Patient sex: M
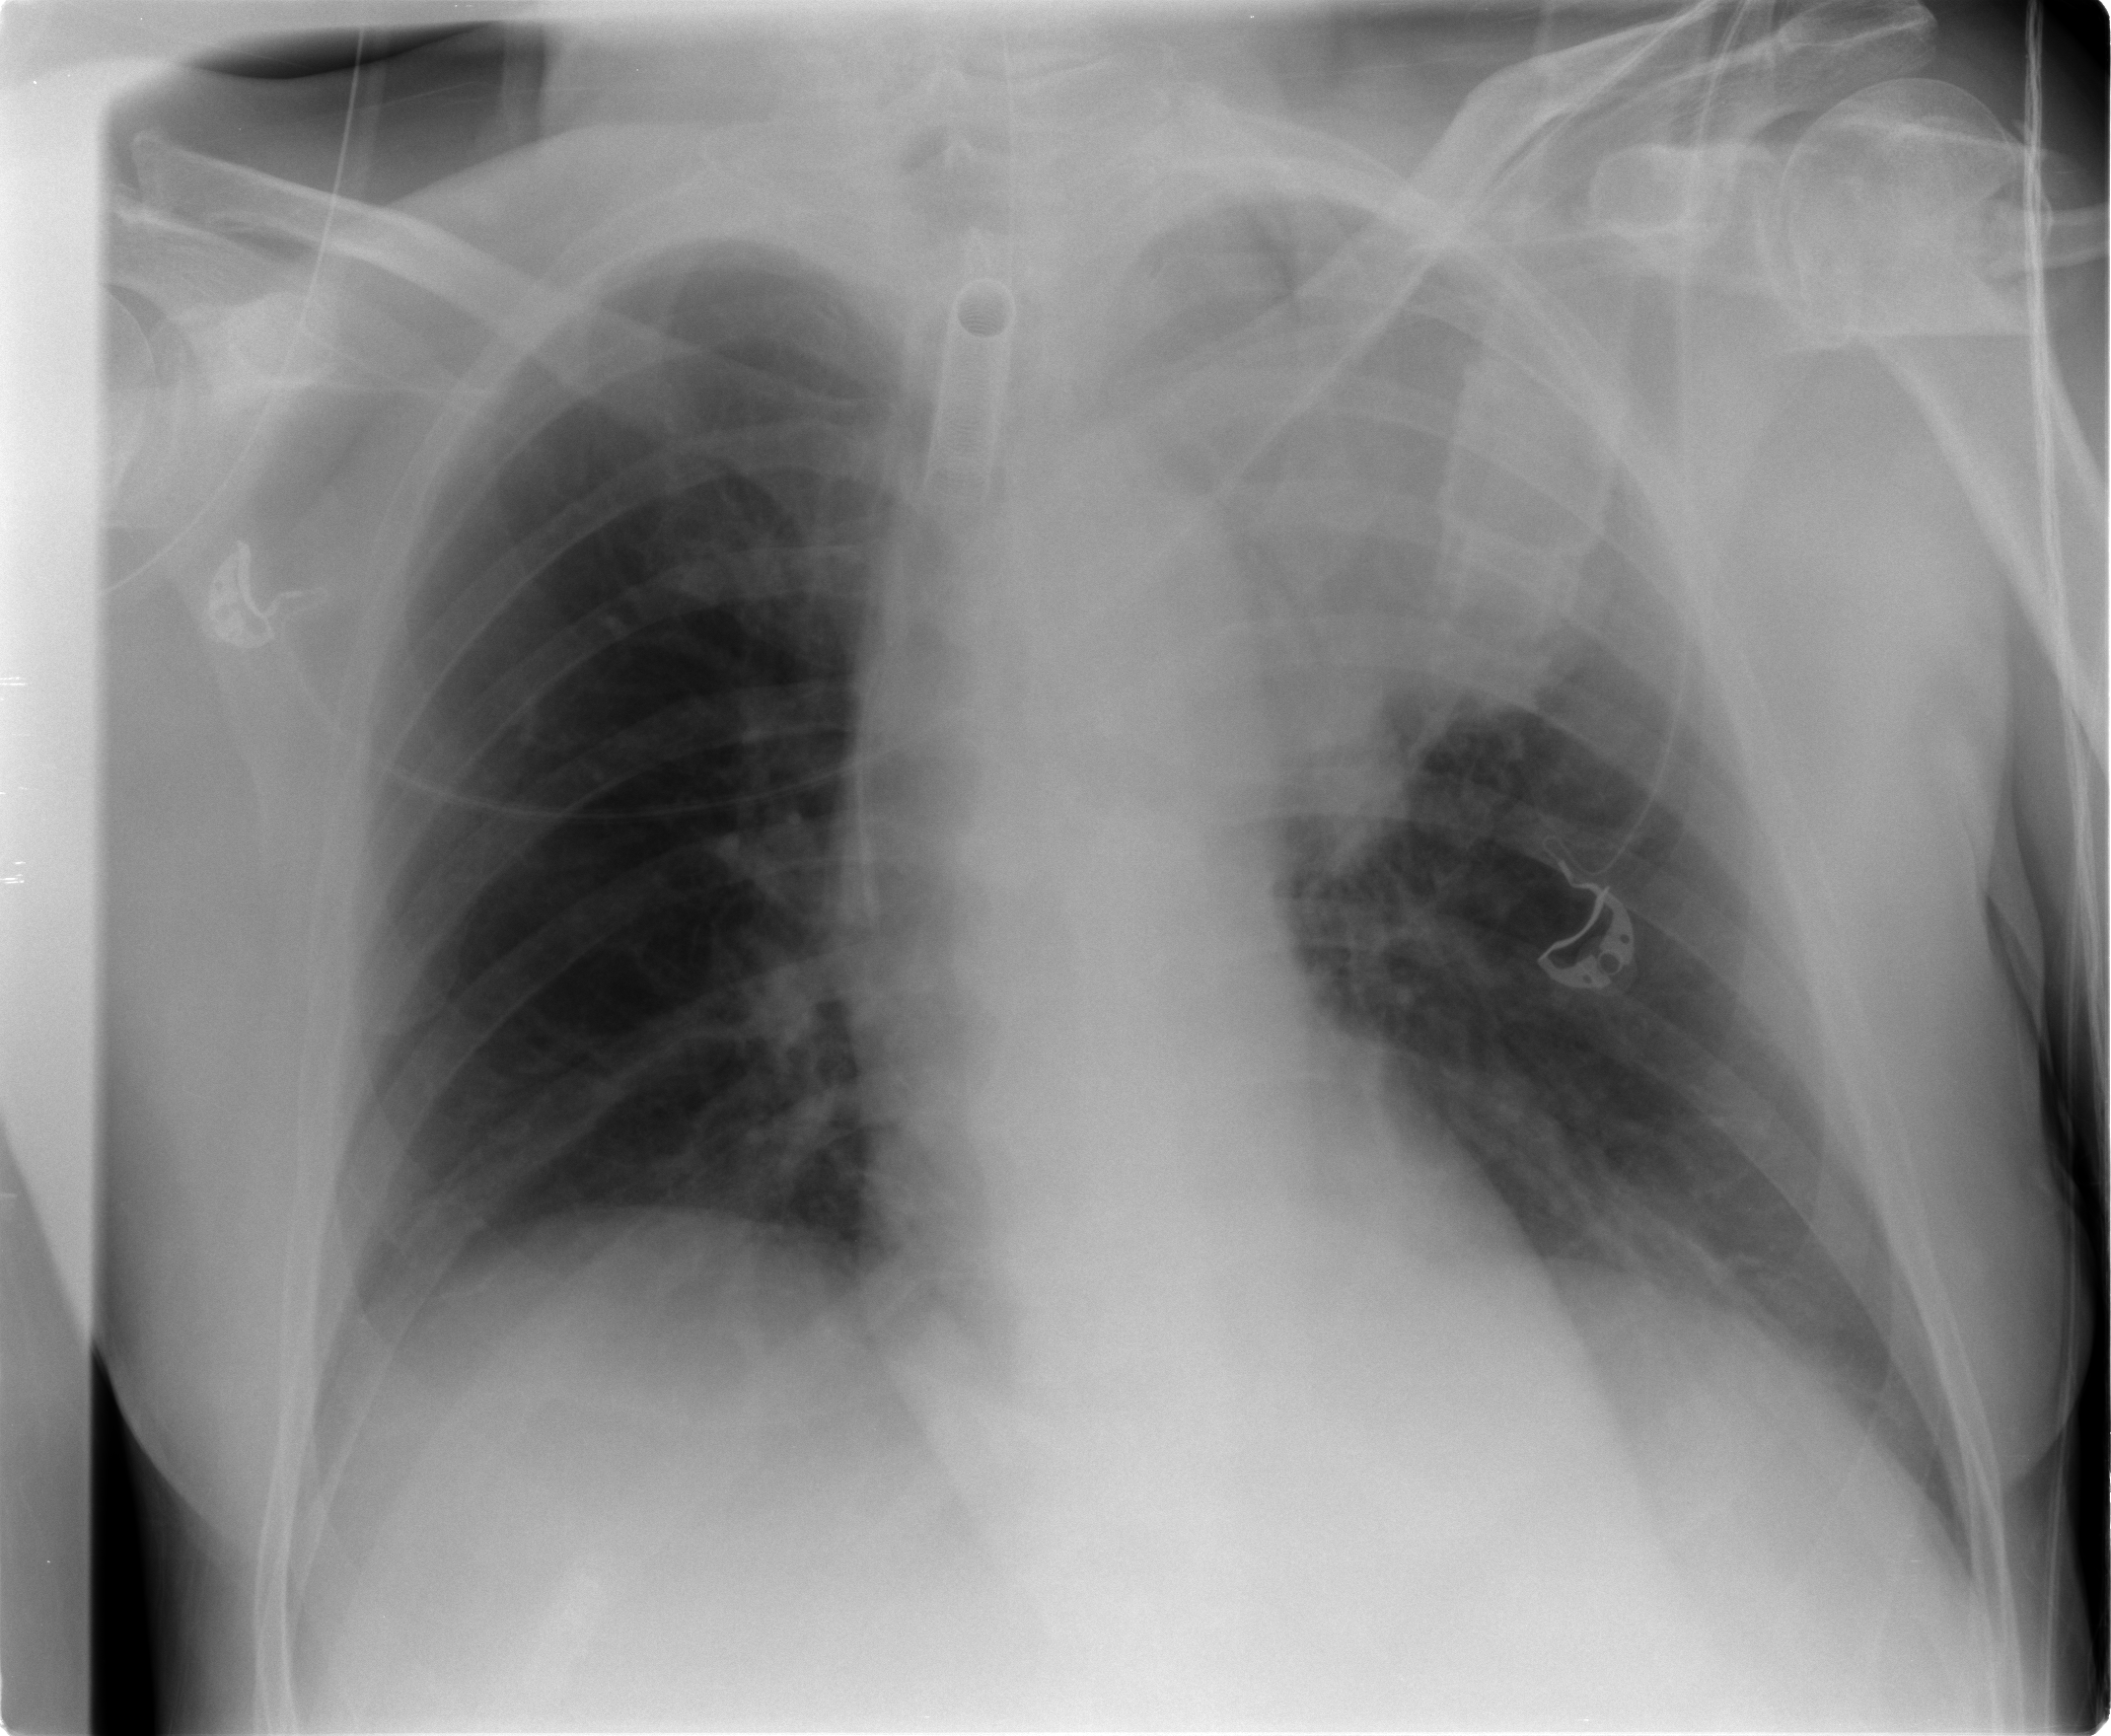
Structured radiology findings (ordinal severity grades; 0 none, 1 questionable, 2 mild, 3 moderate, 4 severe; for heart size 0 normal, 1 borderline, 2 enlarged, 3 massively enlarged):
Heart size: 0
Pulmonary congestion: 0
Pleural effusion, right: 0
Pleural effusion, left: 0
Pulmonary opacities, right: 0
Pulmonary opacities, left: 0
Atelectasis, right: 0
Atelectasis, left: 3